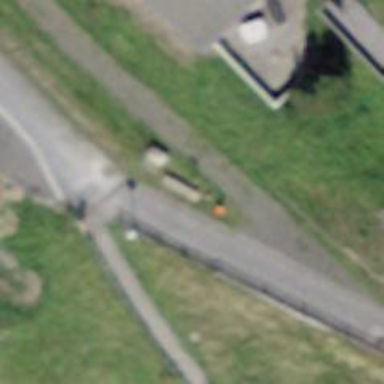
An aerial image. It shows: Bench for seating.